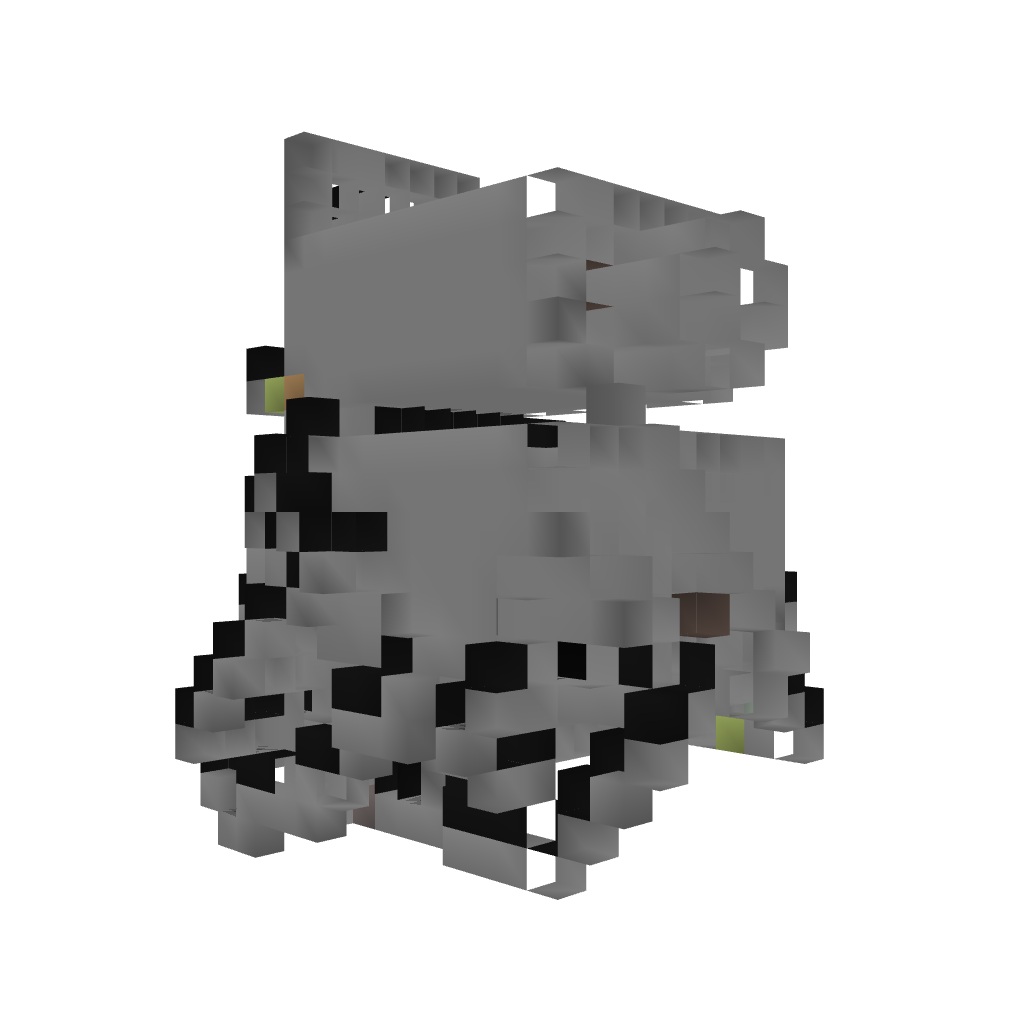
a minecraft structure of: Torture jail